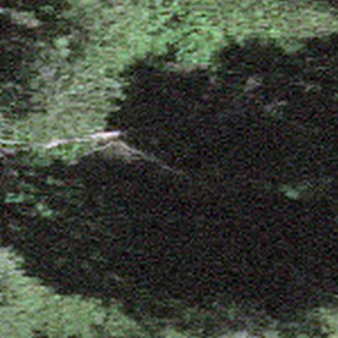
Label: other